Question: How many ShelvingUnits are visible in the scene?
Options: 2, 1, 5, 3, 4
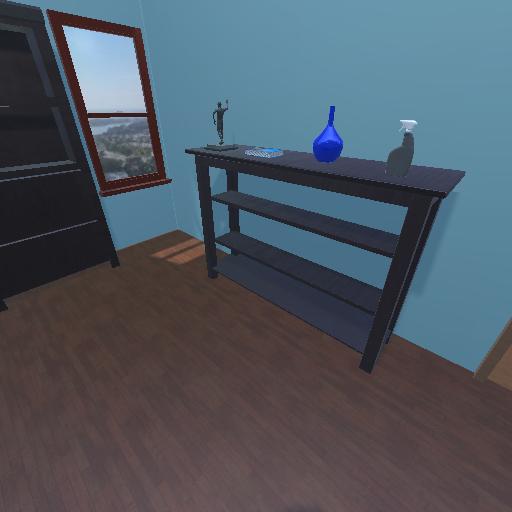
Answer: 2